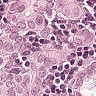
Metastatic tissue present: yes